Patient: sex F, age 54
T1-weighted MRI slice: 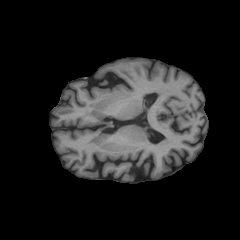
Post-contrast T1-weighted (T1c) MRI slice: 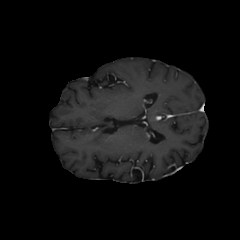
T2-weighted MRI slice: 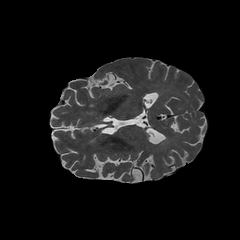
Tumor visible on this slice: no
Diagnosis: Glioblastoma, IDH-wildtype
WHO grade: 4